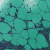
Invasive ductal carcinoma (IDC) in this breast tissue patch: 0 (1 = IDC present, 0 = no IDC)